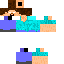
A male human skin with medium skin, wearing brown long hair dressed in a blue tshirt and blue pants, featuring a closed mouth.